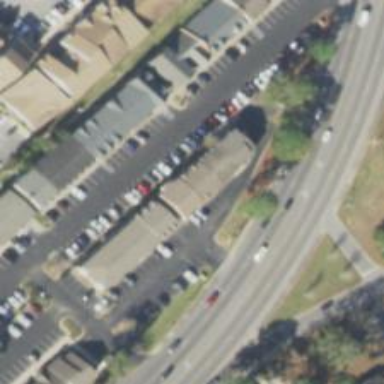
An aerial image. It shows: Parking space is available.